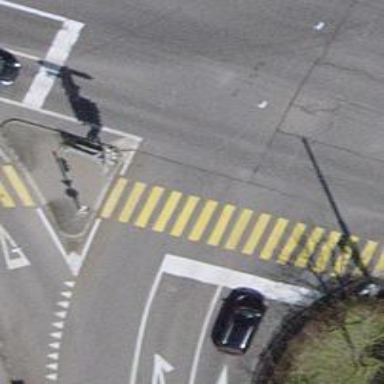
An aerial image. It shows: Road crossing with traffic signals.